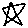
Label: star